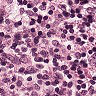
Metastatic tissue present: no